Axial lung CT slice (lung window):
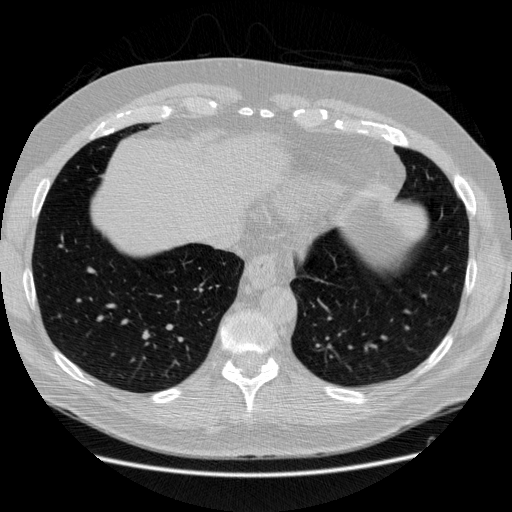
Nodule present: no